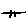
Label: line